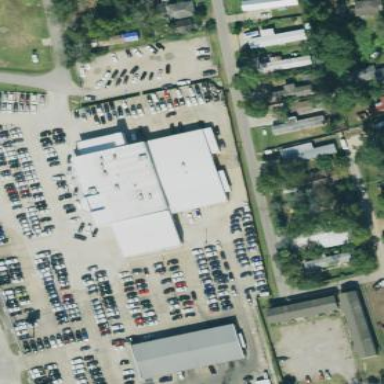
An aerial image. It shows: Building that houses car shop.